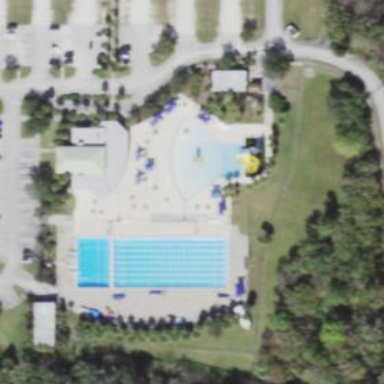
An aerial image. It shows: Water slide attraction.